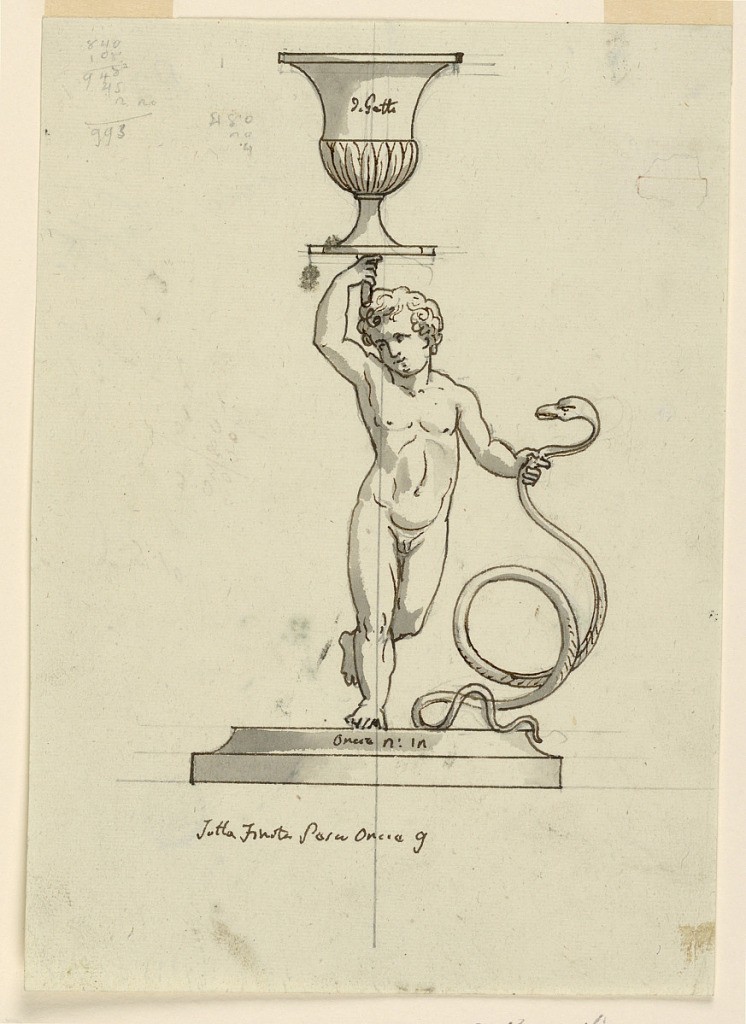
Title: Design for a Candlestick
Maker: Pietro Belli, Italian, 1780–1828
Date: mid- 19th century
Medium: Pen and ink, brush and gray watercolor, graphite on green-gray paper
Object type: Drawing
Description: Vertical rectangle. Design for a candlestick. Below is a base in whose upper moulding the designer inscribed in pen and ink "onci 2:12." The boy Hercules is shown standing upon his right leg and strangling a snake with his left hand. His right hand is raised, carrying a vase as the socket. Written on the vase is "di Getto." Accounts are written in graphite in the upper left corner in pen and ink on verso.